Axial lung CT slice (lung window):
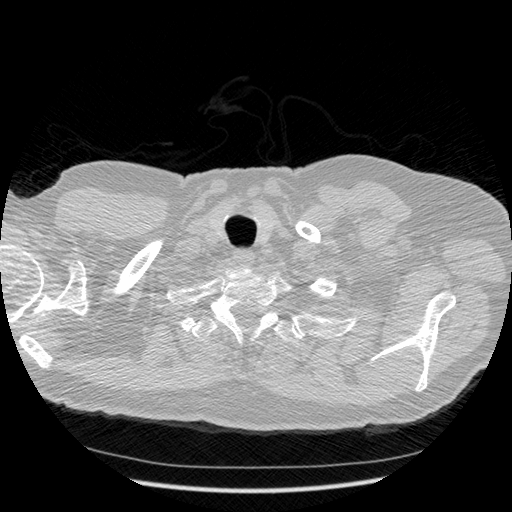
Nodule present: no